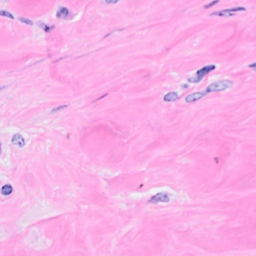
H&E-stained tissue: Breast